Question: When exporting my array list item, Im getting this error. In the first place it works but when updating my code adding data on my array it crashed my app and this error appear, do you have any idea why this happening?
> java.lang.ClassCastException: android.text.SpannableStringBuilder
cannot be cast to java.lang.String

I'm getting error in this line 312 after if statement -
'''
mEdit1.putString("Status_" + i,list_items.get(i));
'''
I've already tried put empty string on my list like this
'''
""+list_items.get(i));
'''
but it's not working :(
'''
ArrayList<String> list_items = new ArrayList<String>(); //declared global
ArrayAdapter arrayAdapter; //declared global
public boolean export_data()
{
SharedPreferences sp = PreferenceManager.getDefaultSharedPreferences(this);
SharedPreferences.Editor mEdit1 = sp.edit();
mEdit1.putString("Status_","");
mEdit1.apply();
mEdit1.putInt("Status_size", list_items.size());
for(int i=0;i<list_items.size();i++)
{
mEdit1.remove("Status_" + i);
if (list_items.get(i) !=null){
mEdit1.putString("Status_" + i,list_items.get(i));
String[] separated = list_items.get(i).split(":");
mEdit1.putString("Status_" + i, separated[0]);
}
else{
Toast.makeText(getApplicationContext(), "List is Empty", Toast.LENGTH_SHORT).show();
}
}
return mEdit1.commit();
}
'''
Adding item on 'ArrayAdapter'
'''
public void refreshInbox(){
arrayAdapter = new ArrayAdapter(this,android.R.layout.simple_list_item_1, list_items);
ContentResolver cResolver = getContentResolver();
Cursor smsInboxCursor = cResolver.query(Uri.parse("content://sms/inbox"),null,null,null,"date desc");
int indexBody = smsInboxCursor.getColumnIndex("body");
if (indexBody < 0 || !smsInboxCursor.moveToFirst()) return;
do{
String strbody = smsInboxCursor.getString( smsInboxCursor.getColumnIndex("body") );
if(strbody.contains("Notifier,") && strbody.contains(":")){
System.out.println ( strbody );
String str = strbody;
String[] separated = str.split(",");
String separate = separated[1];
String[] sep = separate.split(" : ");
String sep1 = sep[1];
String finals = separate.replace(sep1, "<u>"+"<b>" + sep1 +"<b>"+ "</u>");
arrayAdapter.add(Html.fromHtml(finals));
}
else if(strbody.contains("Notifier,") && !strbody.contains(":")){
System.out.println ( strbody );
String str = strbody;
String[] separated = str.split(",");
String separate = separated[1];
arrayAdapter.add(separate);
}
}while (smsInboxCursor.moveToNext());
}
'''
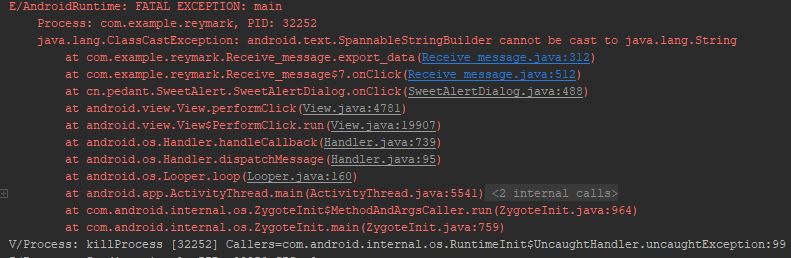
Answer: in your list view, the problem is that the objects that 'ArrayAdapter' is adding 'list_items' are not Strings. That means, you have to change how you define the 'list_items' variable from String to a more generic character sequence type:
'''
ArrayList<CharSequence> list_items = new ArrayList<>();
'''
The 'CharSequence' interface does not have a "split" method though. To be able to use "split", you'll need to call 'toString' to get a regular string:
'''
String[] separated = list_items.get(i).toString().split(":");
'''
It would also help if you used the type parameter with your ArrayAdapter. Using the type parameter would have made it harder (if not impossible) to make this mistake.
'''
ArrayAdapter<CharSequence> arrayAdapter;
... inside the method ...
arrayAdapter = new ArrayAdapter<>(this,android.R.layout.simple_list_item_1, list_items);
'''